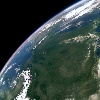
Label: land